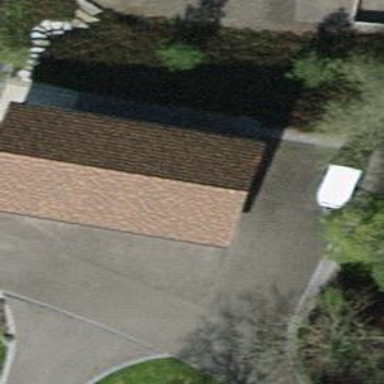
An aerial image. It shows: Garage building.